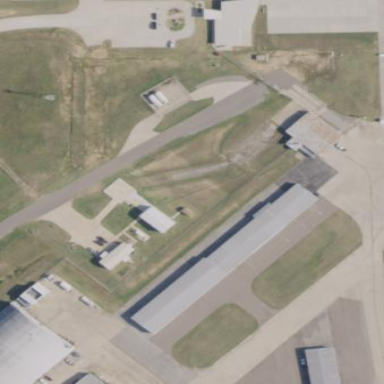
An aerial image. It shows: Apron at the airport.